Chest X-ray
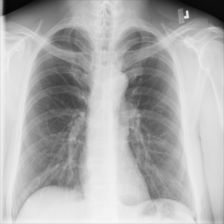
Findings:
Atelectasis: negative
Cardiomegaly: negative
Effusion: negative
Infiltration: negative
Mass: negative
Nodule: negative
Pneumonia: negative
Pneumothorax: negative
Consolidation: negative
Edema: negative
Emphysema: negative
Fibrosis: negative
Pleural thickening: negative
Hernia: negative